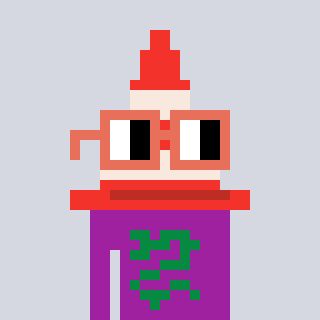
a pixel art character with square orange glasses, a cone-shaped head and a magenta-colored body on a cool background